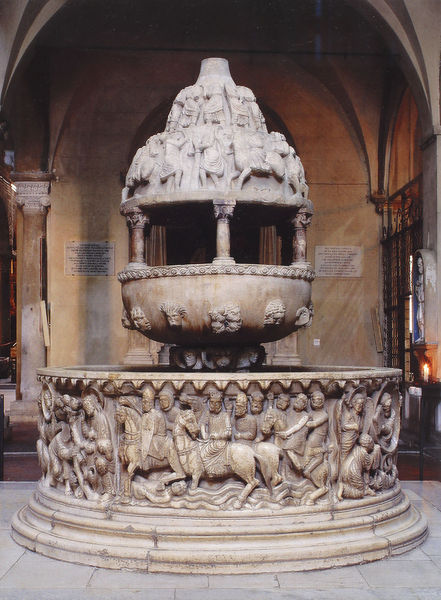
Titel: Klosterbrunnen, Lucca
Standort: Lucca, S. Frediano (EU - I)
Schlagwörter: dunkel, mann, wasser, hell, männer, säulen, stein, kirche, brunnen, kreis, pferd, reiter, rund, engel, relief, soldaten, foto, deckel, moses, baptisterium, kappelle, 890